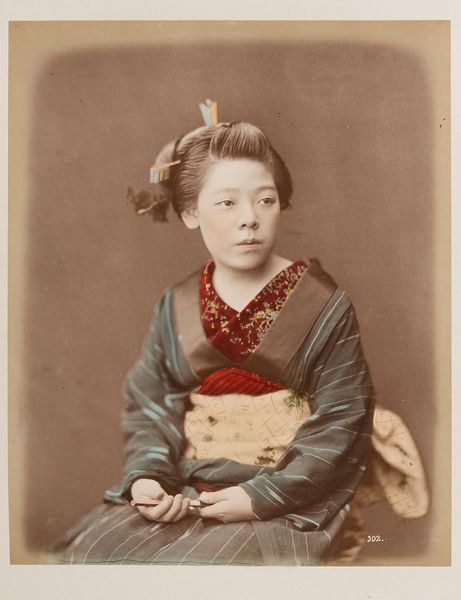
Titel: Porträt einer jungen Geisha
Künstler: Raimund von Stillfried-Rathenitz
Standort: Hamburg
Institution: Museum für Kunst und Gewerbe Hamburg
Schlagwörter: frau, portrait, figur, foto, fotografie, photographie, geisha, photo, tracht, albumin, kimono, lichtbild, handkoloriert, volkstracht, reisefotografie, bildwerke, angewandte und bildende kunst, hessische systematik, porträt, mädchen, schwarzweißpositivverfahren, silbersalzverfahren, schwarzweißfotografie, porträtfotografie, porträtphotographie, hüftbild, reisephotographie, albuminpapier, handkolorierung